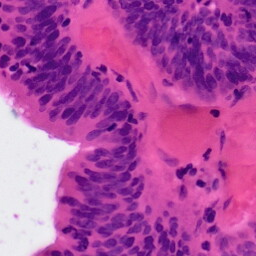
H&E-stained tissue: Colon